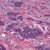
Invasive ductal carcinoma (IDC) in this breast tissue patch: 1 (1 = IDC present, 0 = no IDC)